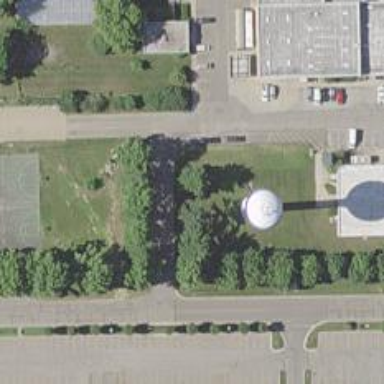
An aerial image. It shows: Water tower that is man-made.